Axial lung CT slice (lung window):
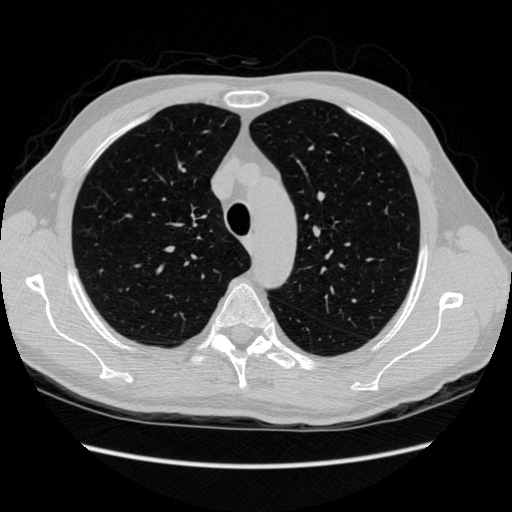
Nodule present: no